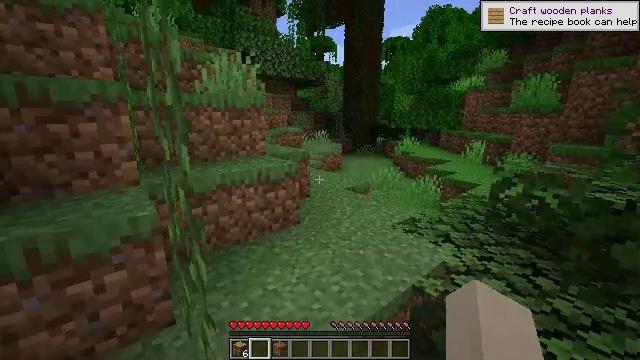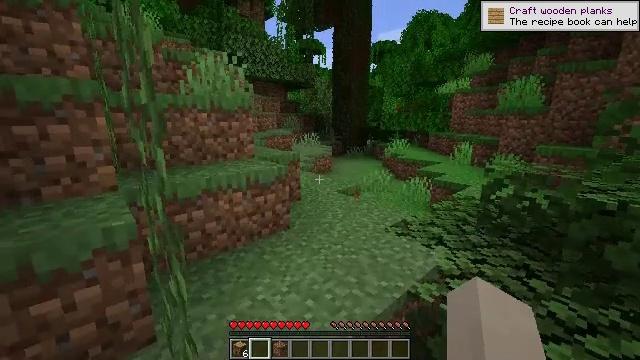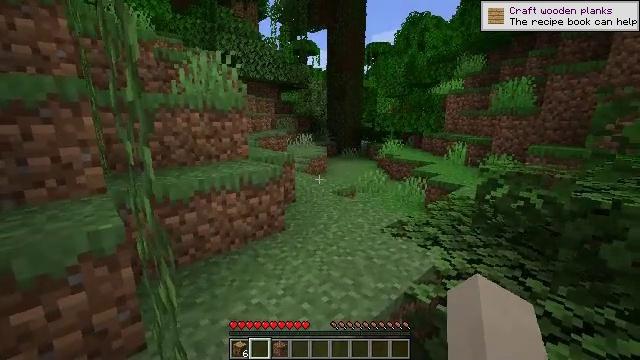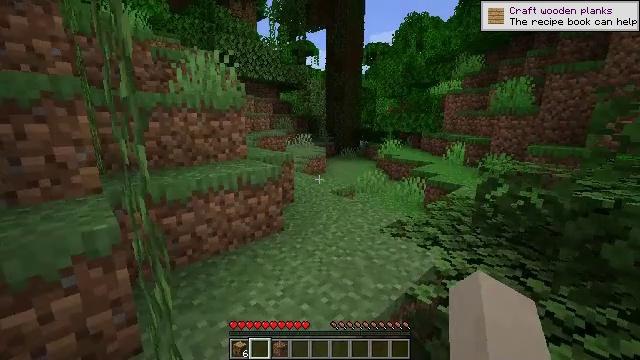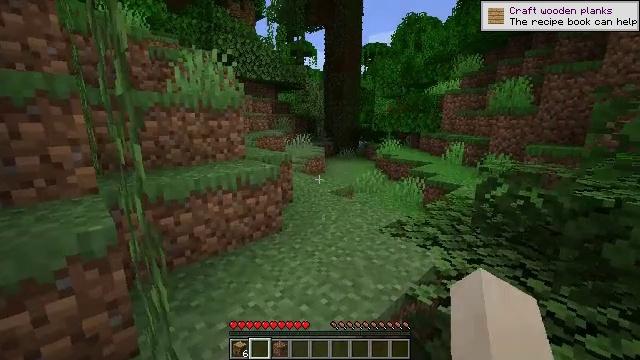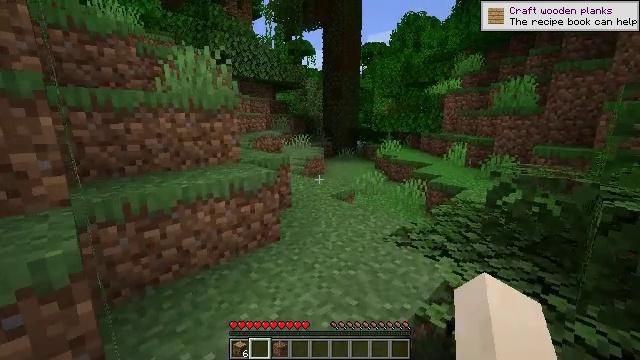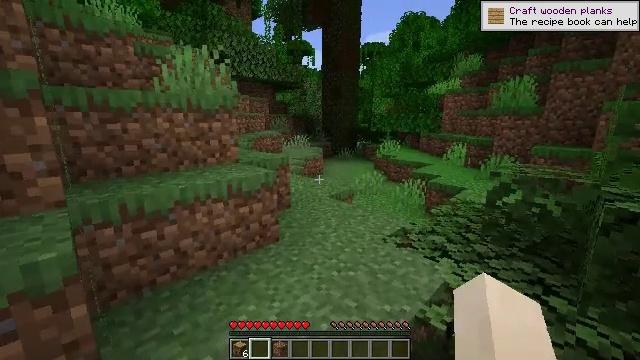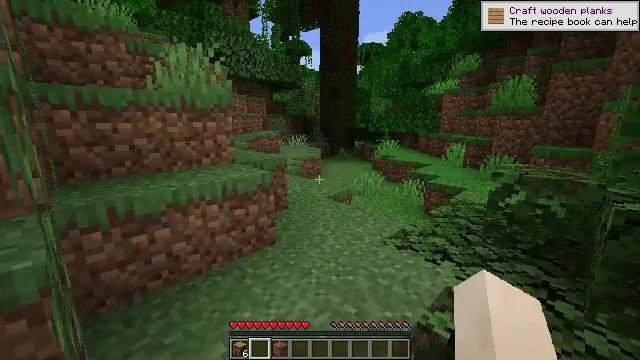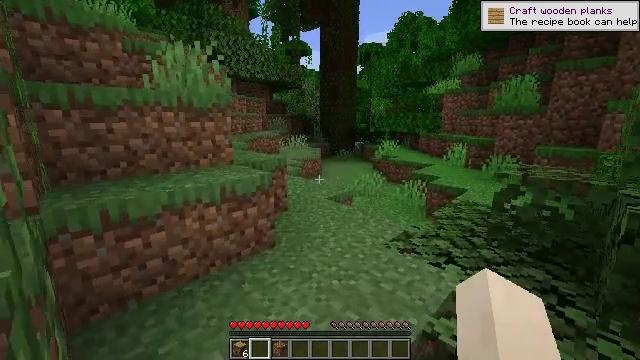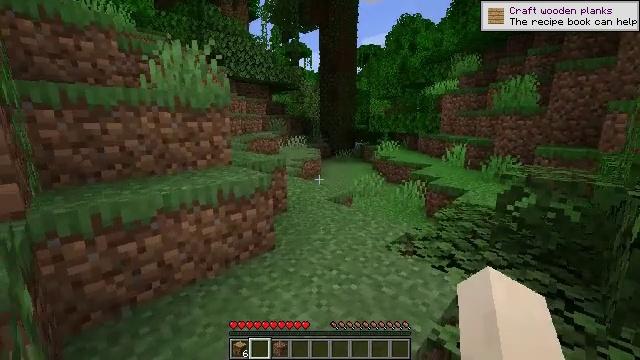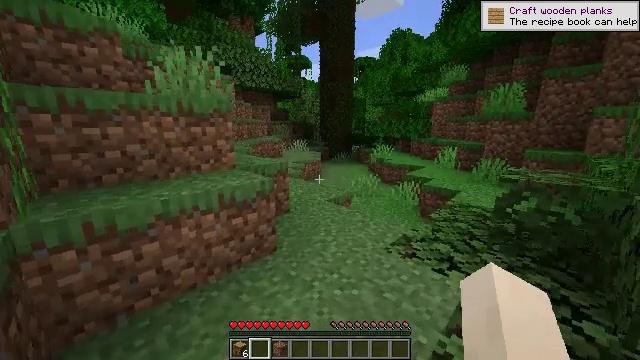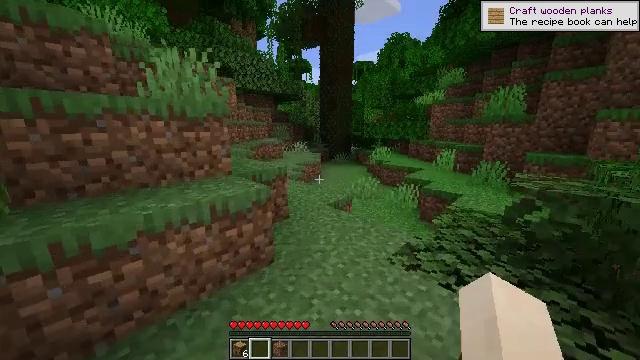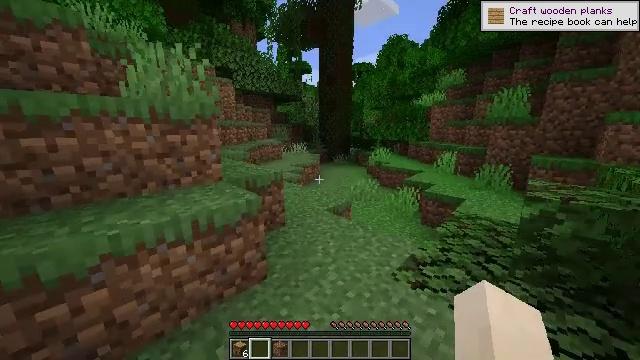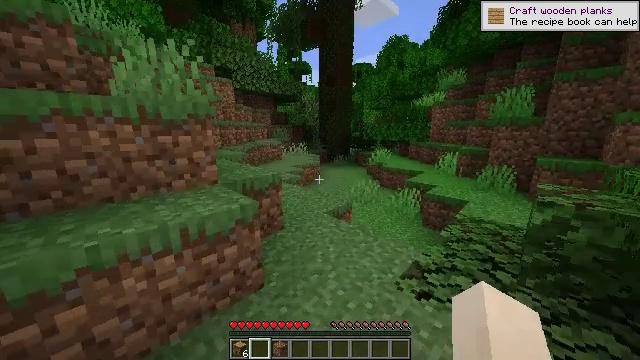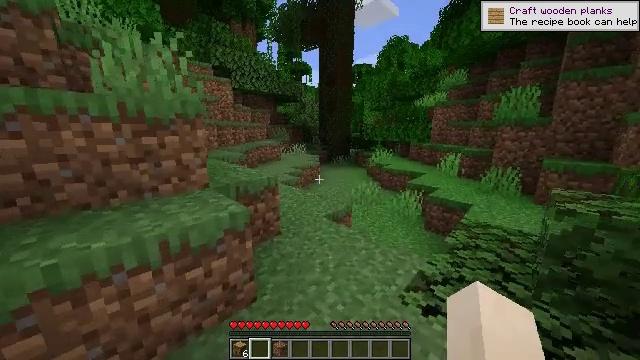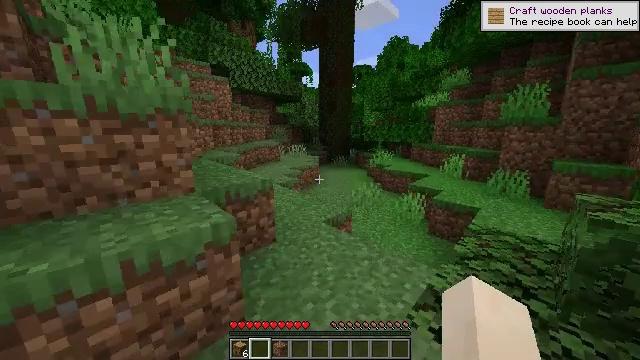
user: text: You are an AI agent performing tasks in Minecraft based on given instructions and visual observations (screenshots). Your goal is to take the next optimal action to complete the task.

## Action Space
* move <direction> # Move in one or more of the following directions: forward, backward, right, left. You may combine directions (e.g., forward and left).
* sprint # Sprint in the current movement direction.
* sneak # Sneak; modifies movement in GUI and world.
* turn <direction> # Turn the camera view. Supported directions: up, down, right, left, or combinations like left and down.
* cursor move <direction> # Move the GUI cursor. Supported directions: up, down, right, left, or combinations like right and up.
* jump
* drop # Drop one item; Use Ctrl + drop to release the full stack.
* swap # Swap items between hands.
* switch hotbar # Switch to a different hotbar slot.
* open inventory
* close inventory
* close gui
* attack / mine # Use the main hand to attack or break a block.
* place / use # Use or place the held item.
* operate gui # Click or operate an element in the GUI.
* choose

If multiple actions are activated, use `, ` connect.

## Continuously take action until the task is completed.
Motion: motion action
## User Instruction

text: Remove the tripwire from its position.
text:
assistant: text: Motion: turn right
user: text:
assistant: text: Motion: turn right
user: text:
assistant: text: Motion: no_op
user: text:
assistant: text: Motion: move forward
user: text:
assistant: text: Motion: move forward
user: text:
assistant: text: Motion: no_op
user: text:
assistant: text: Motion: no_op
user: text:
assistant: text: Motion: move forward
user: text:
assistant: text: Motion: move forward
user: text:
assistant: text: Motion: move forward
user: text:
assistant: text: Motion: move forward
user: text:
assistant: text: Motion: move forward
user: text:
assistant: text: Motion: move forward
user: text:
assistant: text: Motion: move forward
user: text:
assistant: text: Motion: move forward
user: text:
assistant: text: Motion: move forward
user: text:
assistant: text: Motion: move forward
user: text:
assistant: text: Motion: move forward
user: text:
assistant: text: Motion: move forward
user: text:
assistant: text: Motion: move forward
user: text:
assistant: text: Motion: move forward
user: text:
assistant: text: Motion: move forward
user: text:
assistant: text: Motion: move forward
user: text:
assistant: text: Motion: move forward
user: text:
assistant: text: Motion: move forward
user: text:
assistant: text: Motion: move forward
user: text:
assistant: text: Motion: move forward
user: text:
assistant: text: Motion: move forward
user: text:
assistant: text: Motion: move forward
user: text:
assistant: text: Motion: move forward